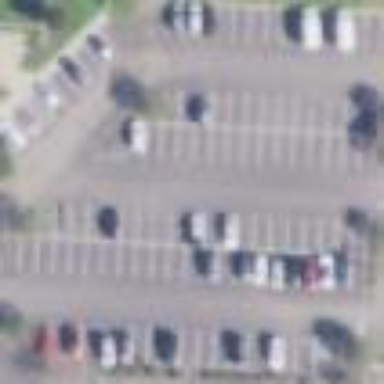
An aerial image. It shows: Parking area with surface.